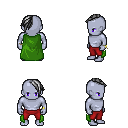
a pixel art fantasy rpg character, male body template, dark elf, purple skin, green cape, red pants, gray long mohawk hairstyle, bracelets, four views (front, back, left, right), 2x2 character sprite sheet, small pixel art, hard edges, no anti-aliasing